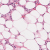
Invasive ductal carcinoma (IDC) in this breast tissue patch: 0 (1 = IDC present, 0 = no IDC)